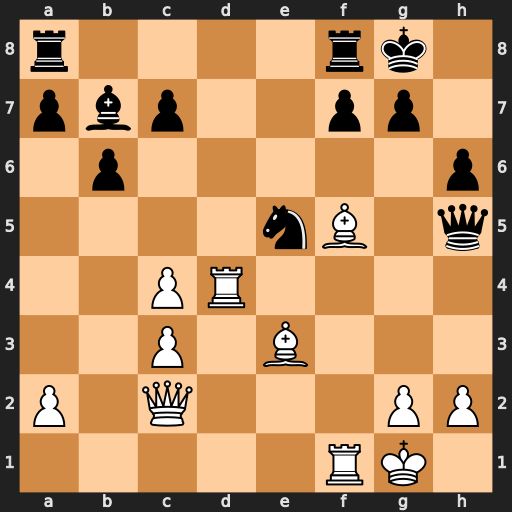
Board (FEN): r4rk1/pbp2pp1/1p5p/4nB1q/2PR4/2P1B3/P1Q3PP/5RK1
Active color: w
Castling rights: -
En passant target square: -
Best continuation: Bh7+ Kh8 Rf5 Nf3+ gxf3